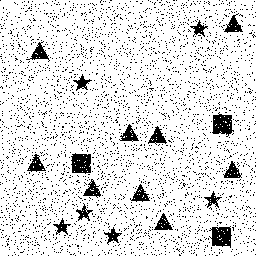
Squares: 3
Triangles: 9
Stars: 6
Total shapes: 18